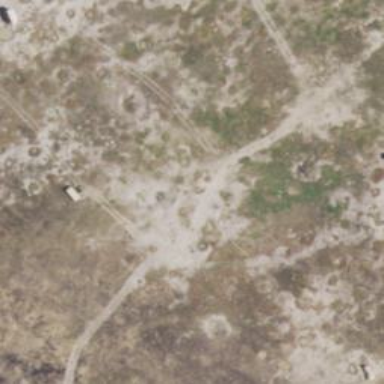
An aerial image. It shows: Track leading to military base.